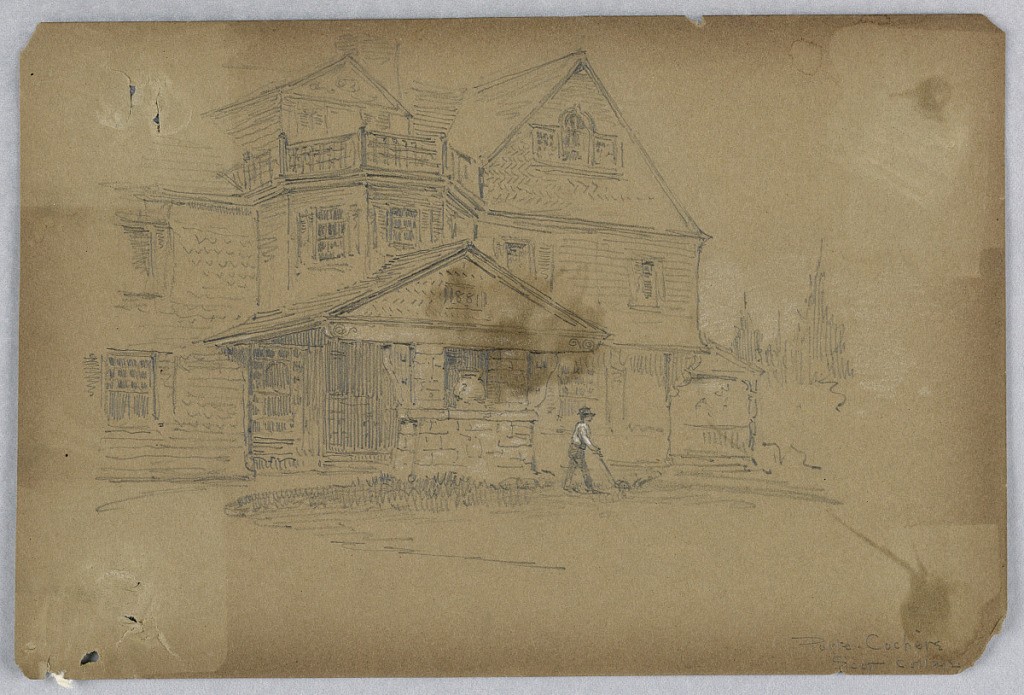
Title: Porte-cochère, Scott Cottage
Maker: Francis Augustus Lathrop, American, 1849–1909
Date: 1881
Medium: Graphite and white heightening on brown paper
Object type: Drawing
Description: Man mowing the lawn in front of a Victorian house. Trees at right, and driveway in front.